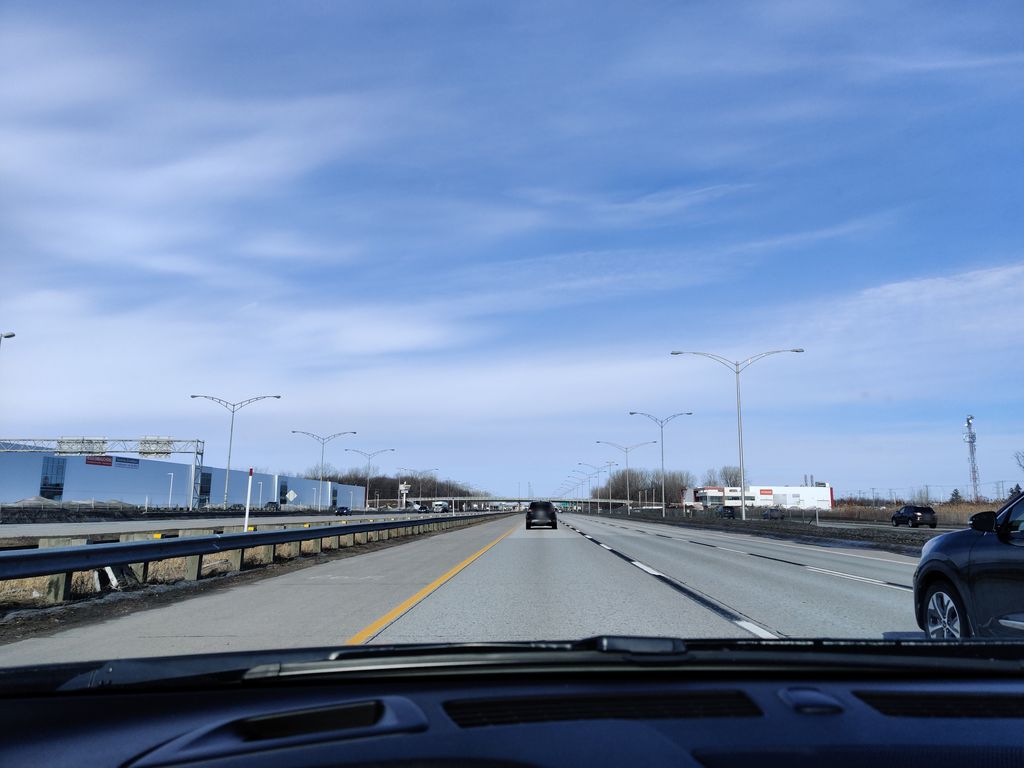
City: montreal